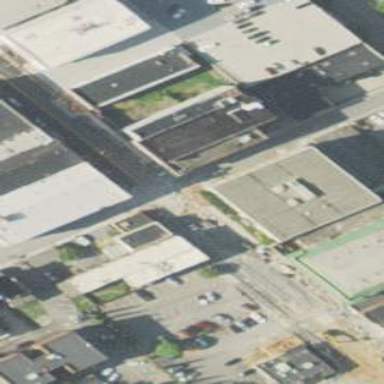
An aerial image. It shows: Building.